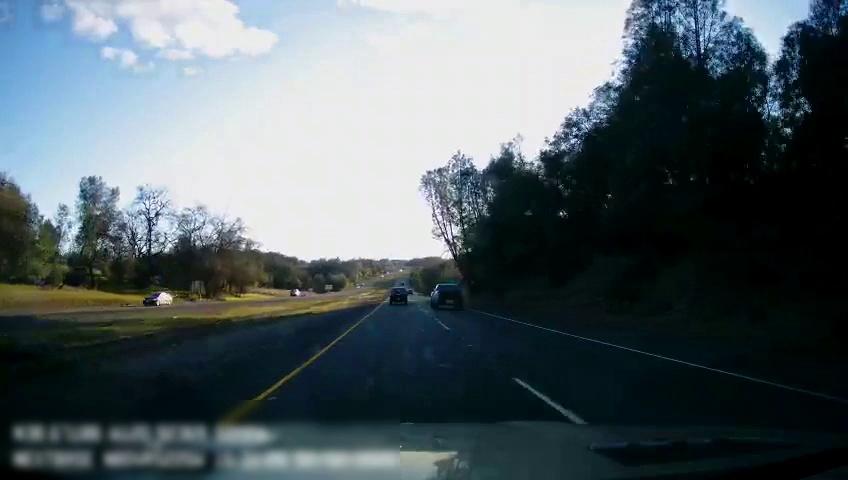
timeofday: Day
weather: Sunny
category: Drivable Space
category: Drivable Space
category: Vehicles | Truck
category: Vehicles | SUV
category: Vehicles | Car
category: Vehicles | Truck
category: Lanes | Current Lane
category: Lanes | Current Lane
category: Lanes | Alternate Lane
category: Traffic | Signs